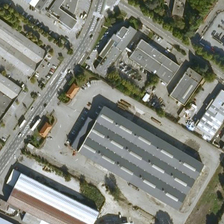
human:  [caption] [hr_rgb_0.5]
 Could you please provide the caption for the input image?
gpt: the industrial houses in the street are in good order .

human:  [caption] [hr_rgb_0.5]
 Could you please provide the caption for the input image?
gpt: some buildings and green trees are in an industrial area .

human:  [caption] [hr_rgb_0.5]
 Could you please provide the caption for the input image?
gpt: some buildings and green trees are in an industrial area .

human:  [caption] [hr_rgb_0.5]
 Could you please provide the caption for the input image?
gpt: many fields near the industrial area near the road .

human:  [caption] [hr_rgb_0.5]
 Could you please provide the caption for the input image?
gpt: the industrial houses in the street are in good order .